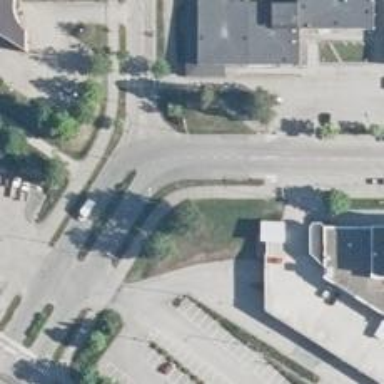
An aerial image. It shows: Asphalt cycleway.